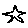
Label: star